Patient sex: M
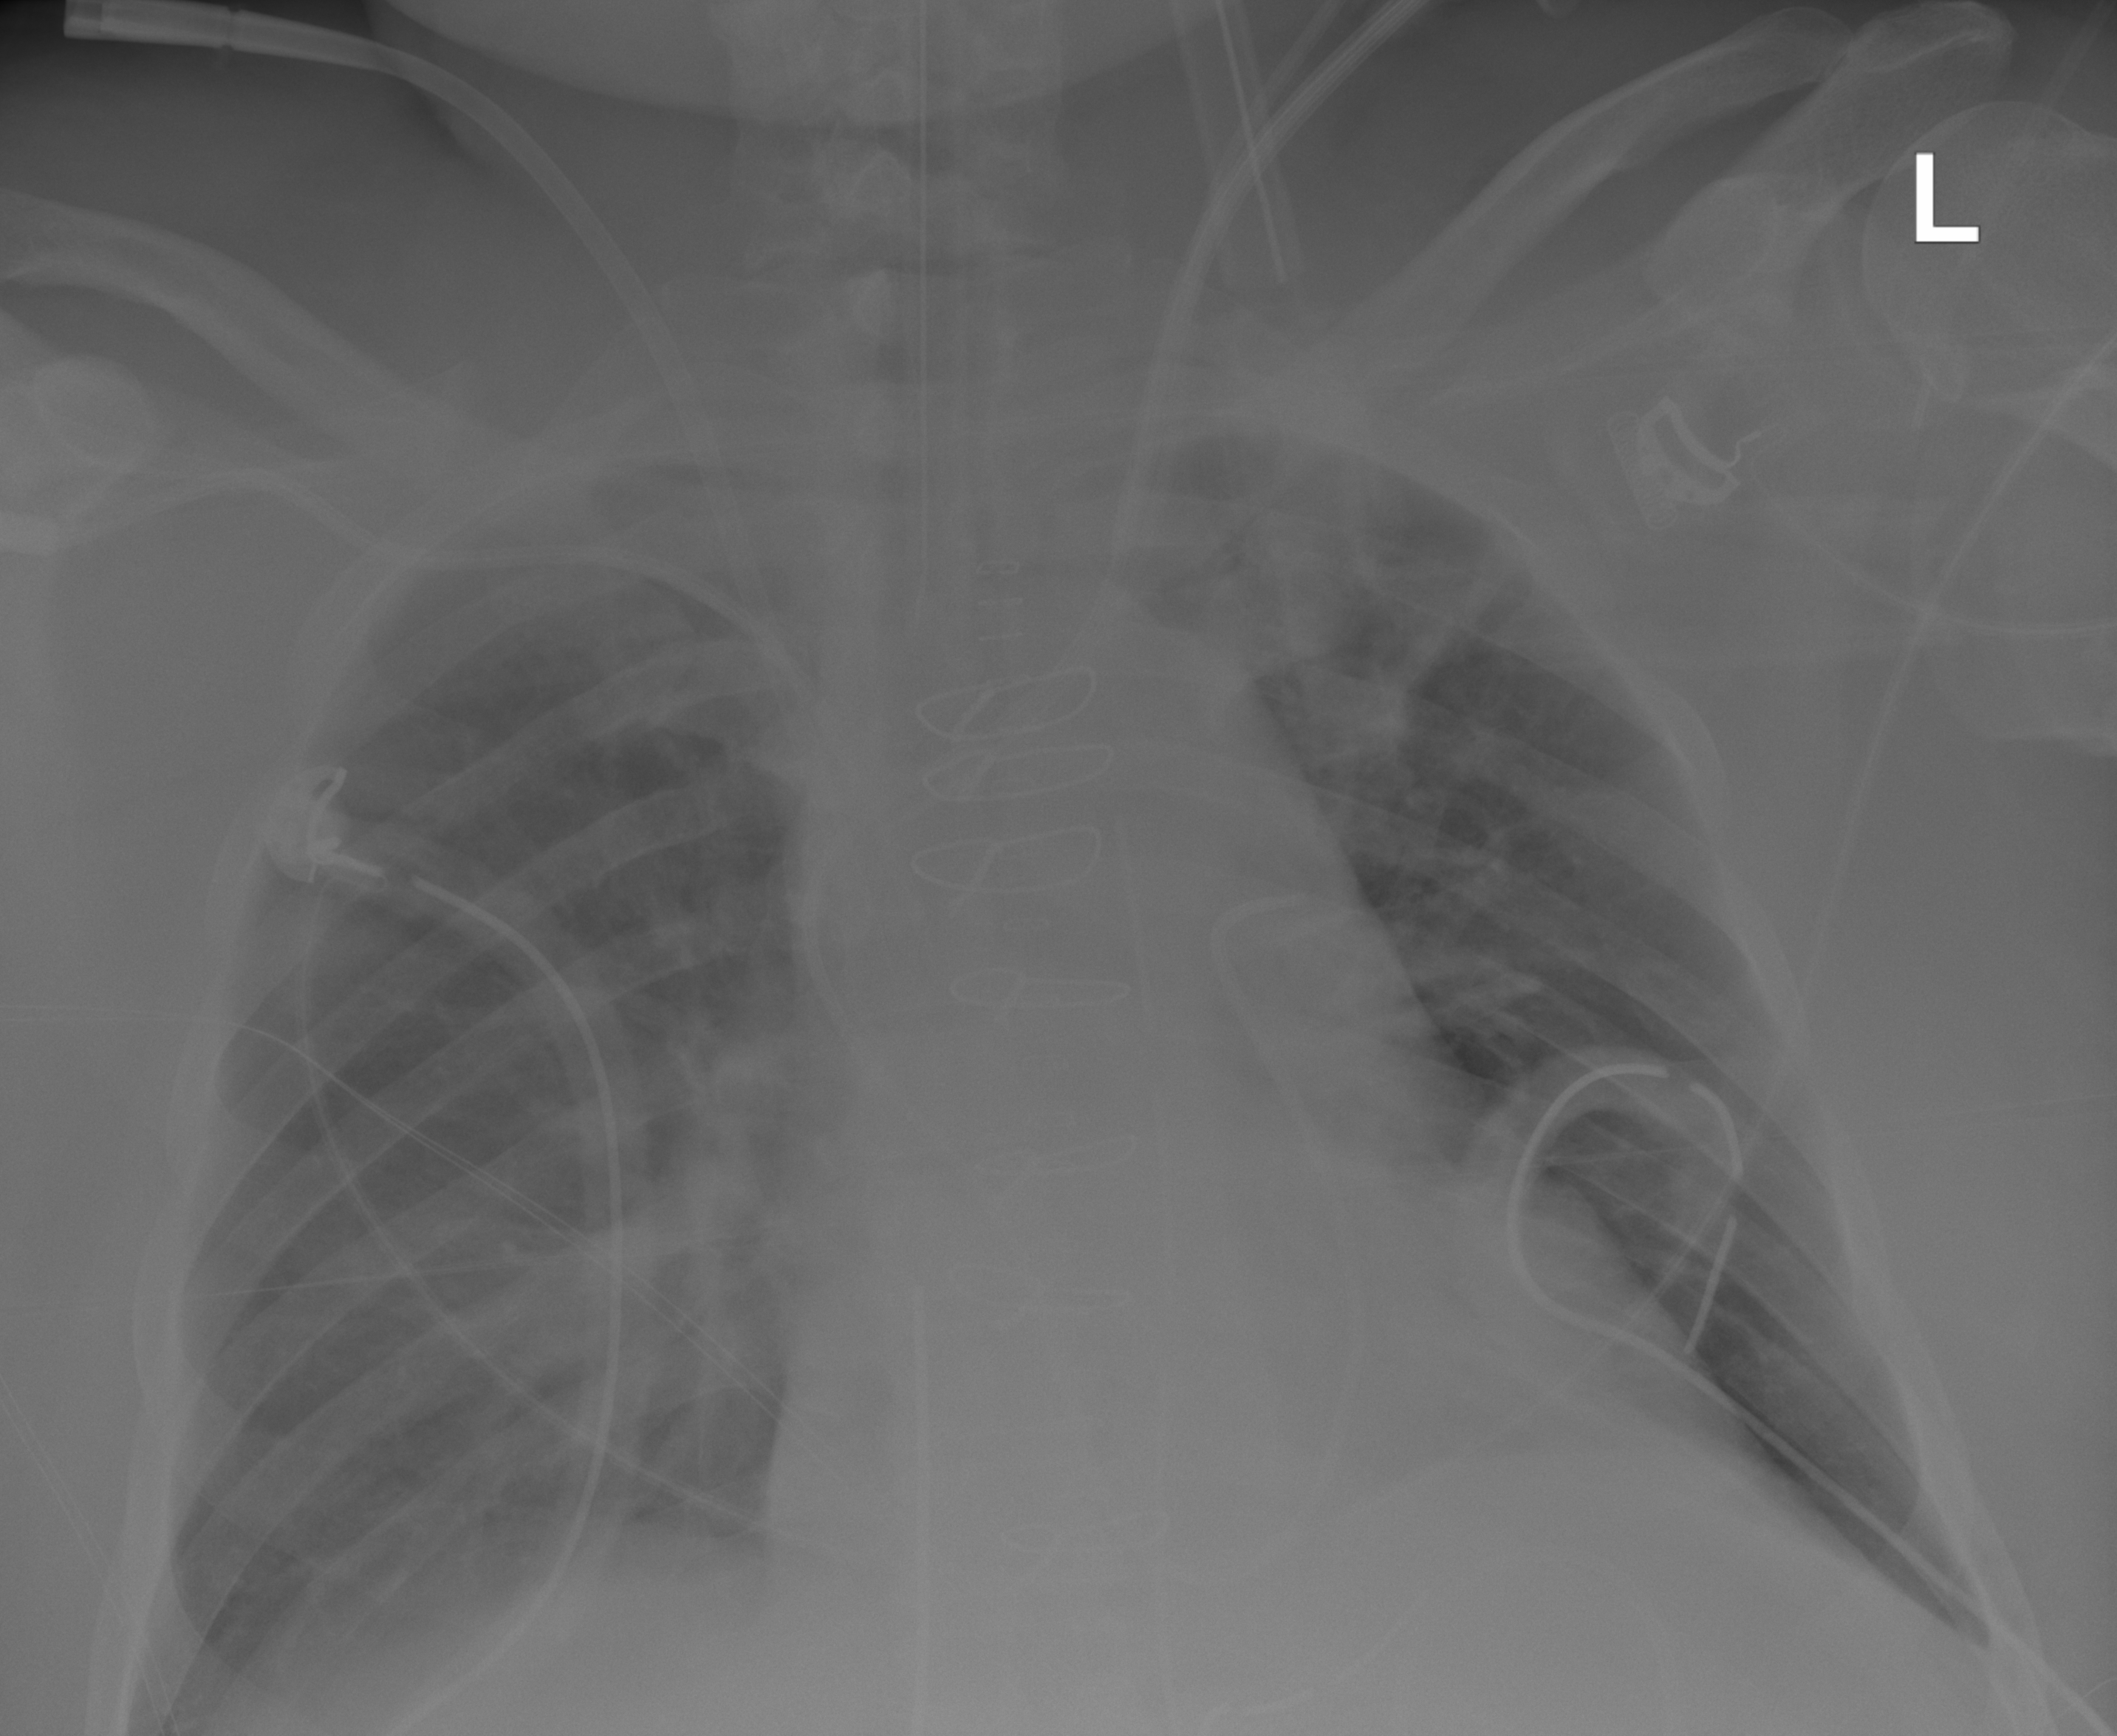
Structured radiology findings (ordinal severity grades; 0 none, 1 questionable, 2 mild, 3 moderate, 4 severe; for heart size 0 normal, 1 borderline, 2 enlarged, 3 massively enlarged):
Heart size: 2
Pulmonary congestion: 1
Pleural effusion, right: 0
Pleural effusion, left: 0
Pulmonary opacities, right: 0
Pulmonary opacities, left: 0
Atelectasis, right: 2
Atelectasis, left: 0